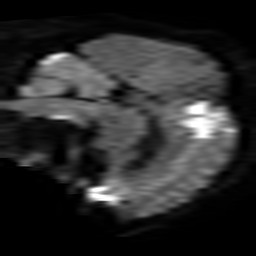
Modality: TRACE
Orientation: sagittal
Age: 70
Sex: male
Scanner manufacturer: philips
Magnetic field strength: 3 T
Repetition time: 3.339 s
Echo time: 0.076 s